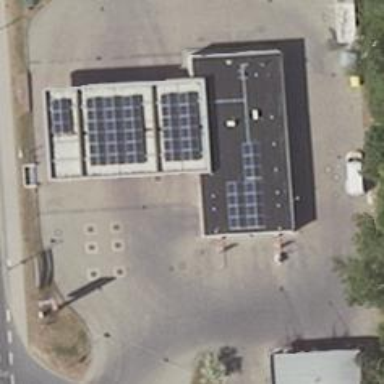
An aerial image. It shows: Car wash facility.